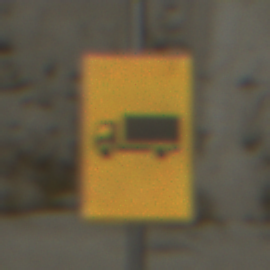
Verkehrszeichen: KFZZulaessigeGesamtmasse3Komma5TOhnePfeilsymbol
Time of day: MorningAfternoon
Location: Outdoor (Beach)
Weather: PartlyCloudy
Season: NotSpecified
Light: Natural